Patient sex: M
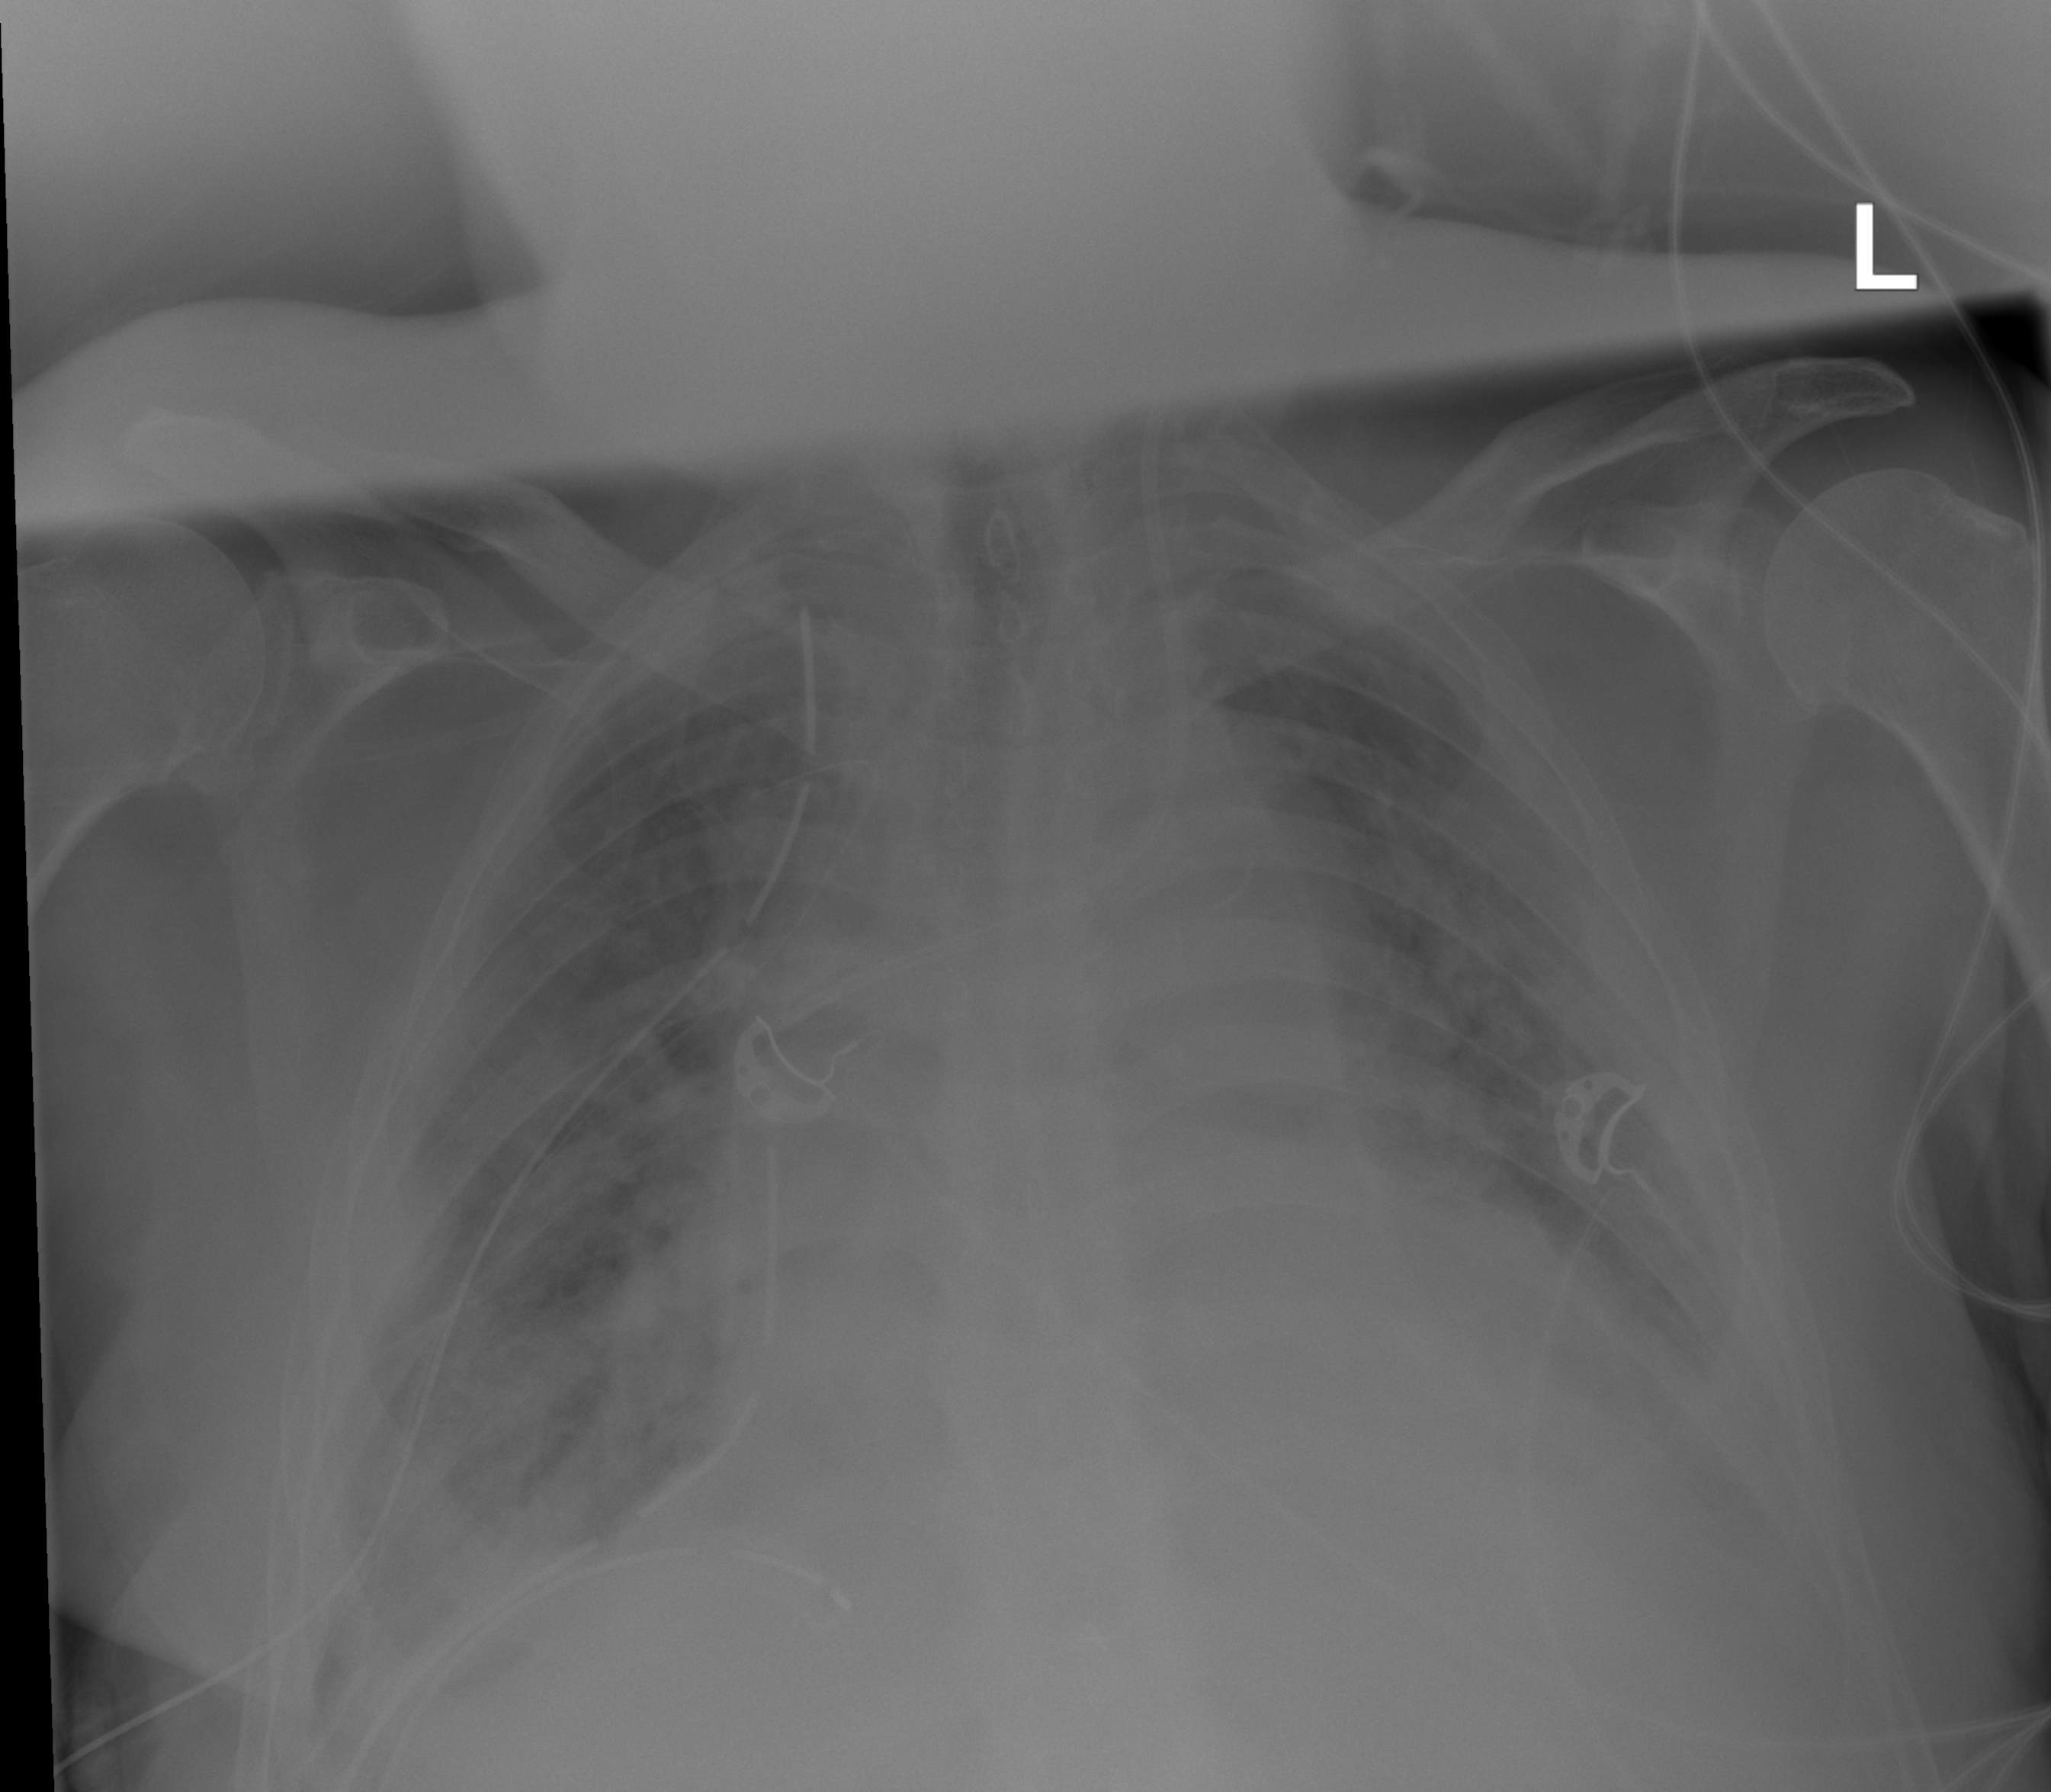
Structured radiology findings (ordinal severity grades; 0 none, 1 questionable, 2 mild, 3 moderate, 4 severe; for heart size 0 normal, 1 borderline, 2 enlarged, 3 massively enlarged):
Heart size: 0
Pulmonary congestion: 2
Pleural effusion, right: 2
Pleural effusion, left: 2
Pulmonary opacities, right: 2
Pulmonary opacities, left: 2
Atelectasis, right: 3
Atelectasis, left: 2